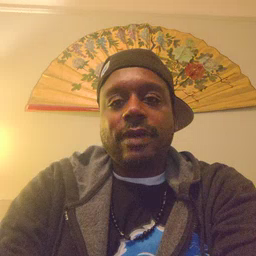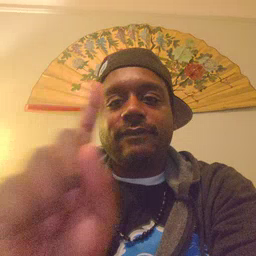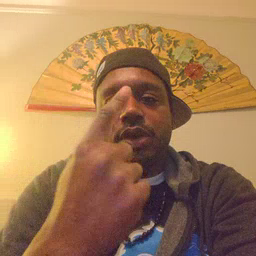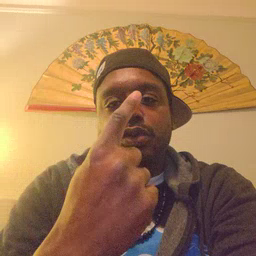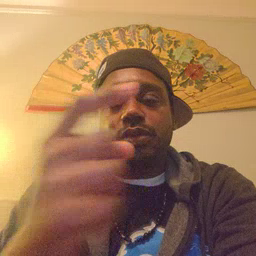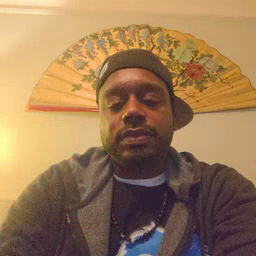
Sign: first